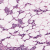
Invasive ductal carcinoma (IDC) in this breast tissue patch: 1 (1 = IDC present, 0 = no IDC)